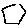
Label: hexagon